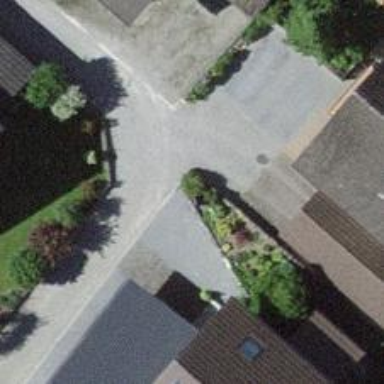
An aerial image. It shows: Gravel residential road.